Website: home-depot
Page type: delivery-shipping
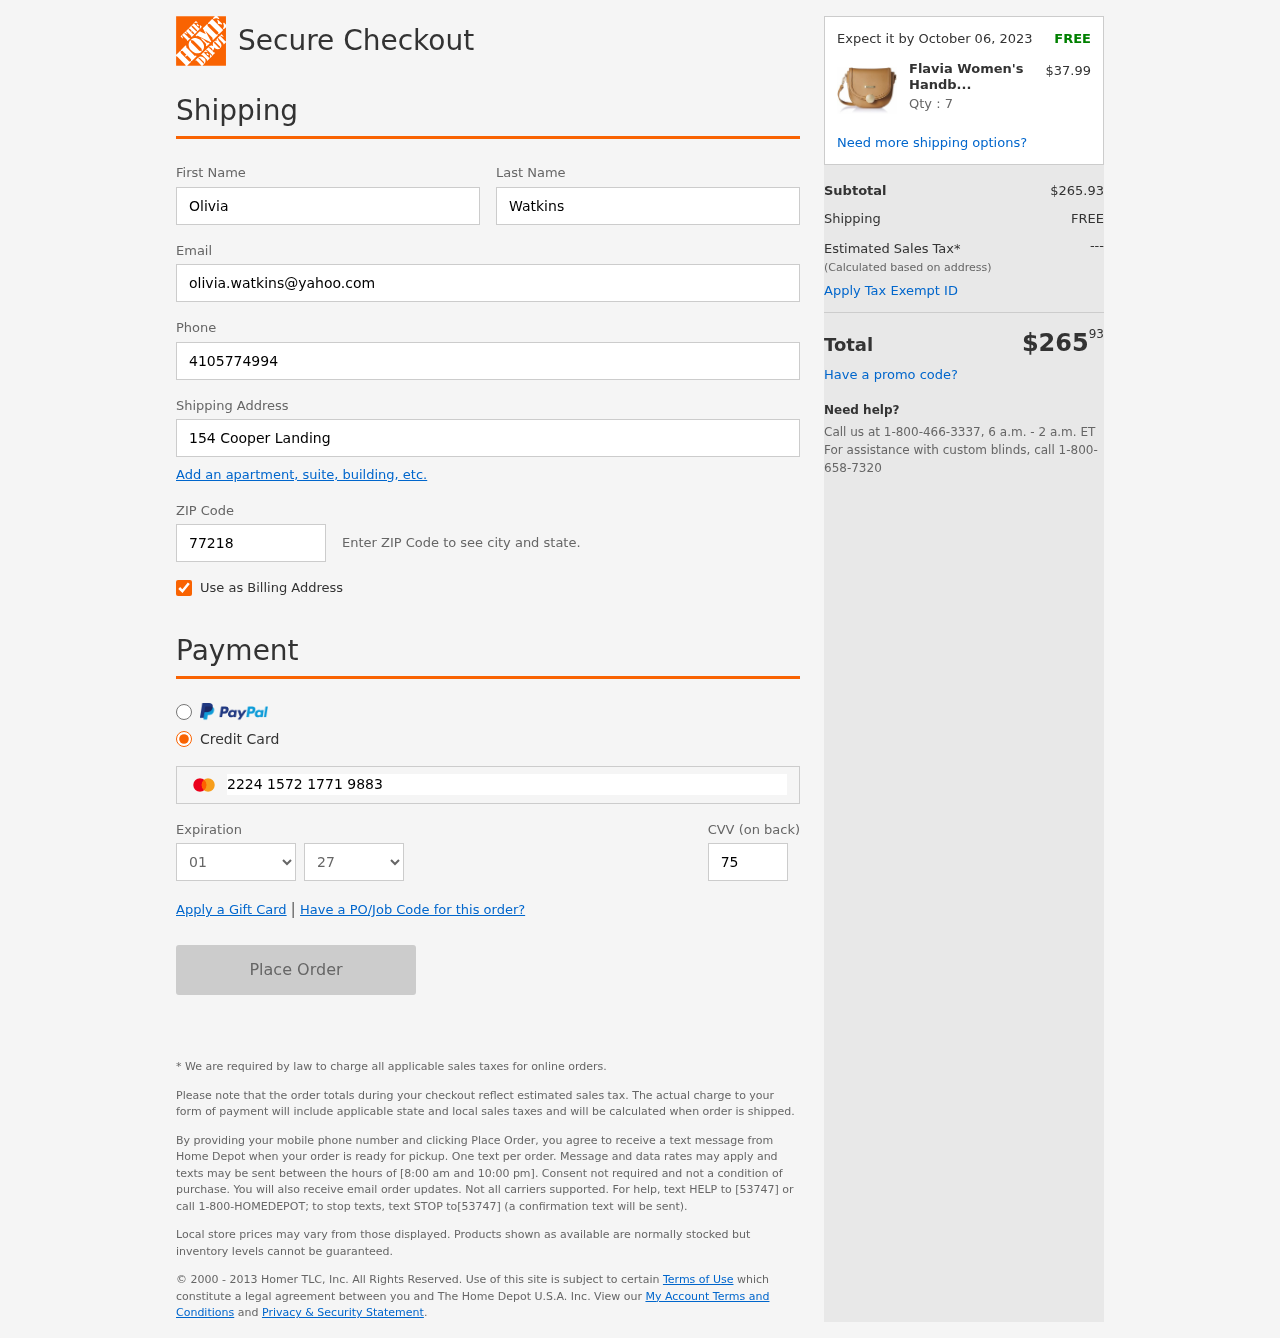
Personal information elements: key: PII_CARD_CVV
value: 751
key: PII_CARD_EXPIRY_MONTH
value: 01
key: PII_CARD_EXPIRY_YEAR
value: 27
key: PII_CARD_NUMBER
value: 2224 1572 1771 9883
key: PII_EMAIL
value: olivia.watkins@yahoo.com
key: PII_FIRSTNAME
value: Olivia
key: PII_LASTNAME
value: Watkins
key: PII_PHONE
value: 4105774994
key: PII_POSTCODE
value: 77218
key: PII_STREET
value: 154 Cooper Landing
Product elements: key: PRODUCT1_NAME
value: Flavia Women's Handbag (Khaki)
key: PRODUCT1_PRICE
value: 37.99
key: PRODUCT1_QUANTITY
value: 7
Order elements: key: ORDER_DELIVERY_DATE
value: Expect it by October 06, 2023
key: ORDER_SUBTOTAL
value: $265.93
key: ORDER_SHIPPING_COST
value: FREE
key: ORDER_TOTAL
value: $26593